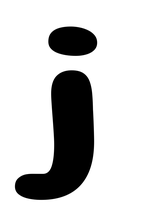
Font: Gluten_SemiBold